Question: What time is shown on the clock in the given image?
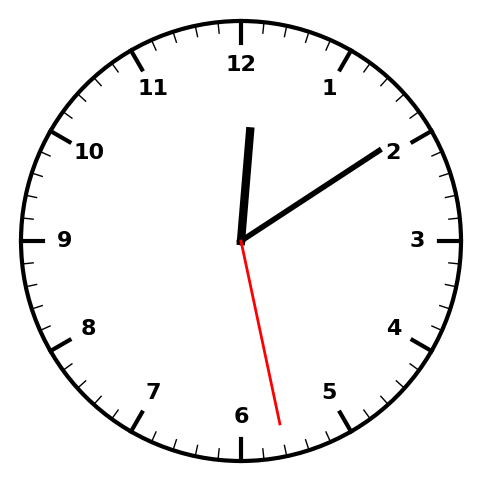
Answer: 12:09:28